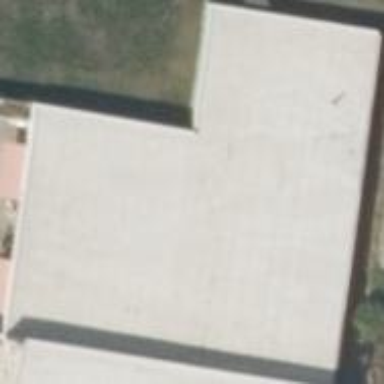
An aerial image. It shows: Building.